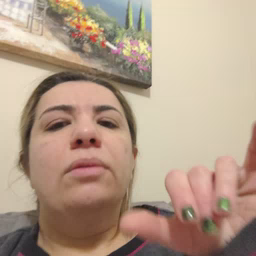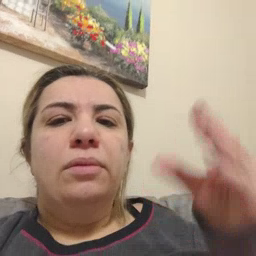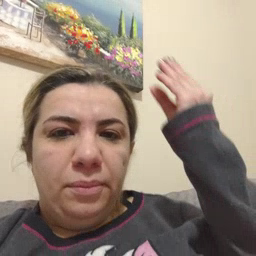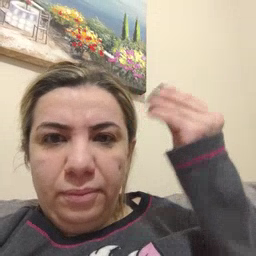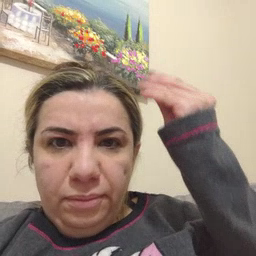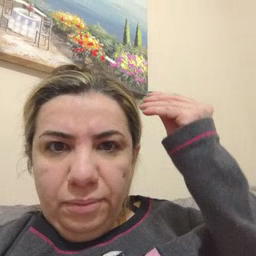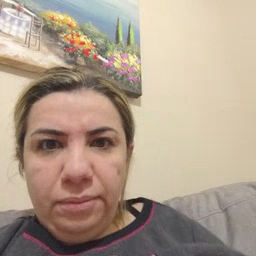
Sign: think